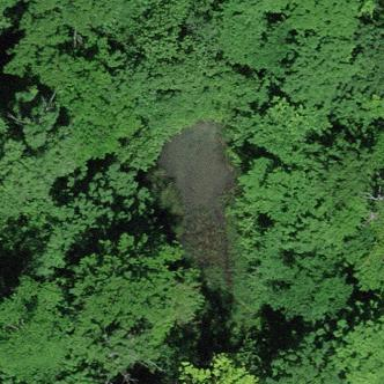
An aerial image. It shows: Pond surrounded by natural water.